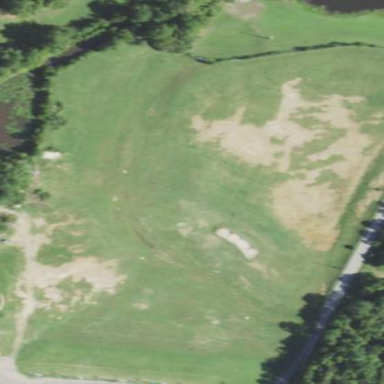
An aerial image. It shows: Grassy area designated for driving range golf.